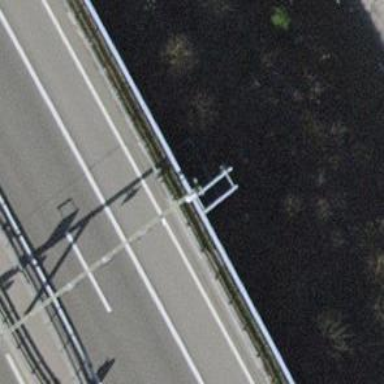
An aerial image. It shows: Gantry with traffic signals.